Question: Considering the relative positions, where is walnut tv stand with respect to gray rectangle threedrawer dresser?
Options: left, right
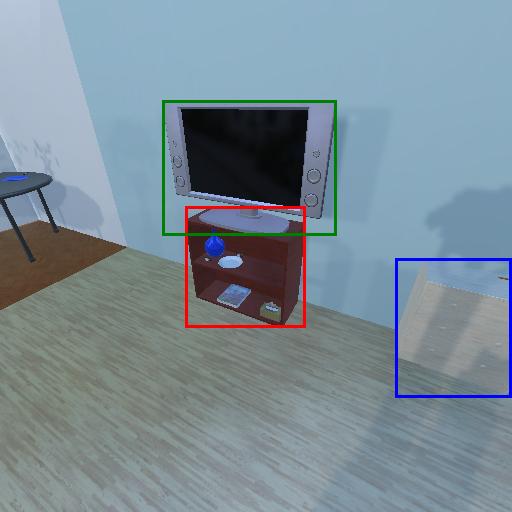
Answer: left